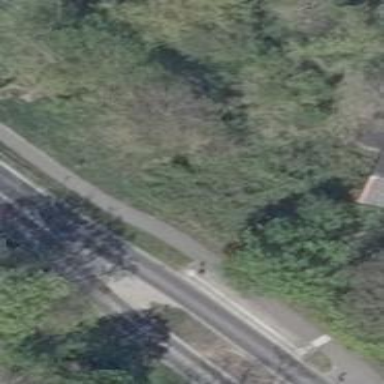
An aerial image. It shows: Asphalt path.